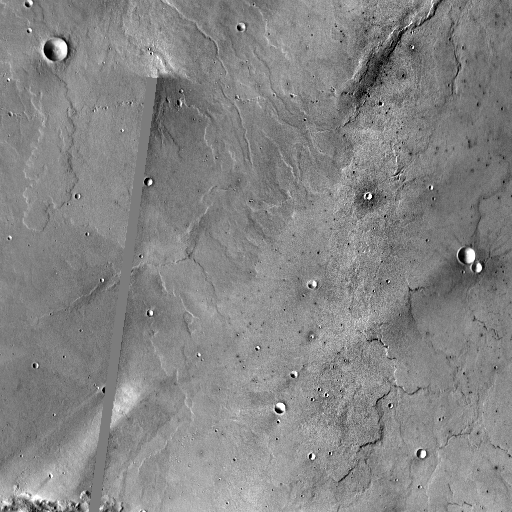
Crater classes present: Background, Other